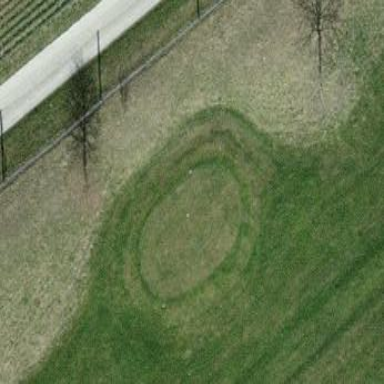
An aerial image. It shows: Golf tee.